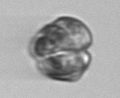
Label: Karenia